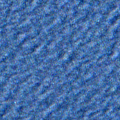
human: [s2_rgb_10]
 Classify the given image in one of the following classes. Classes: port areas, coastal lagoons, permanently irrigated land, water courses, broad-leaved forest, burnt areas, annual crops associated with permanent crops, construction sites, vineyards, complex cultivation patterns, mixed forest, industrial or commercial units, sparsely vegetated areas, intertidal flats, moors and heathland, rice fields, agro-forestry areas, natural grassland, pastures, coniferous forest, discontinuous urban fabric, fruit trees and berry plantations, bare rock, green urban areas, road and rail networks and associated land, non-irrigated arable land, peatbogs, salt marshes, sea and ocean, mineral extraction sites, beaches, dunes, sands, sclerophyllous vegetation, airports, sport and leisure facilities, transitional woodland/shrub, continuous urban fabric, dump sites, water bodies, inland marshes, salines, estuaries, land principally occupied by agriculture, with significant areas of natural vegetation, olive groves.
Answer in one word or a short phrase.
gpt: sea and ocean